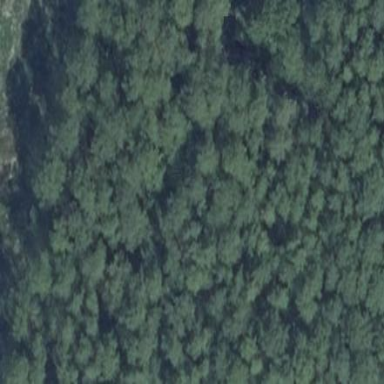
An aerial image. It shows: Forest area.